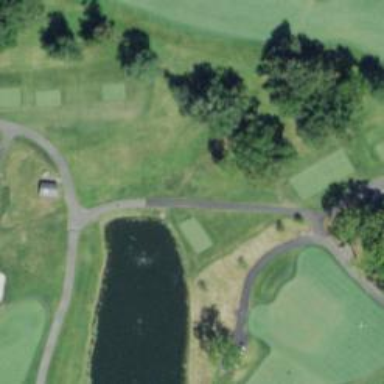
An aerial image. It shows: Path for both roads and golfers.